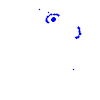
Particle: kaon